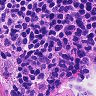
Metastatic tissue present: no